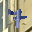
Label: 7